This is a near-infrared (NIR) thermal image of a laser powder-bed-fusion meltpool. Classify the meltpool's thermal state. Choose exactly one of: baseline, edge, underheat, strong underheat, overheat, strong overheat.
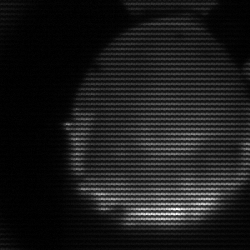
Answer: edge